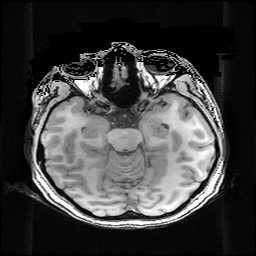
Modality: T1w
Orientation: coronal
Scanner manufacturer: ge
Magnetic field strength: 3 T
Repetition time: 0.009184 s
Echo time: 0.00368 s